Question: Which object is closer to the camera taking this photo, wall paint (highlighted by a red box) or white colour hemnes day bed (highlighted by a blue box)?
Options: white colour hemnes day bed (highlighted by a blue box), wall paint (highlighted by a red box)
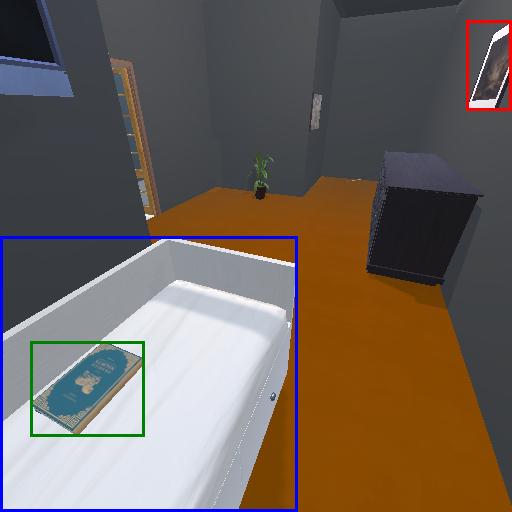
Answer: white colour hemnes day bed (highlighted by a blue box)